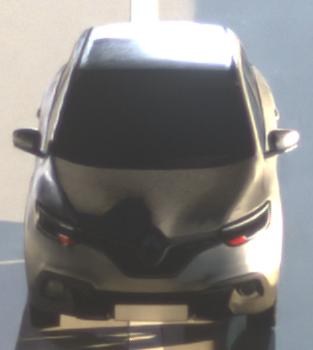
Make: Renault
Model: Kadjar ENERGY TCe 130
Detailed model: Kadjar
Model produced from: 2015/05
Model produced until: 2018/08
Doors: 5
Color: gray
Road condition: dry road
Daytime: night
Contrast: high contrast